Question: Something weird happened to one of my C# Windows Phone 8 Silverlight projects.
It's a simple page with one TextBox I'm experimenting with, building a customized style for it. First I placed a TextBox on the PhoneApplicationPage, generated a style template for it using the 'Edit Template\Edit a Copy' command from the context menu in the designer. Now I'm changing some setters and property values in the style, but when I hit F5, an old version of my project is launched in the emulator - all my recent changes aren't taken into account. The latest changes are reflected in the launched app only after I issue the 'Rebuild Solution' command from the Build menu.
The XAML markup has no errors, and it seems all stuff is correct. Other WP8 projects are built and deployed to the emulator ok too. The problem does not depend on the selected emulator (WVGA 512Mb, 720p, etc). Restarting VS/emulator has no effect too.
What it can be and how to fix it?
---
Some more info. For any normal project I see this in the Output window when I hit F5 (the app full path was shorten to save space):

But for the problem project, the output log ends on the line '1> Xap packaging completed successfully' and the old version of the app is opened in the emulator immediately.
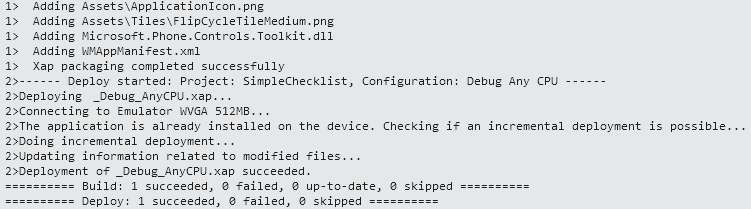
Answer: It seems, I have managed to find the reason of this strange issue. This can happen if the name of a WP app includes spaces! I noticed that if we create a new project and use the space character in its name, the spaces are replaced with the underscore characters on the phone (for instance, "WP Test App" is deployed under the name "WP_Test_App"). I also found this while searching for a solution of this problem:
<URL>
I played a little bit with the names of my project and solution, i.e. removed the spaces in them, and it helped to solve my puzzle.
BTW, as the author of the question under the above link states, this problem never occurred in the WP 7.1 SDK - it is specific only for the WP 8 SDK.